Field crop: maize
Growth stage: 2
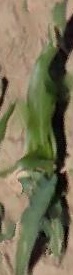
Species: maize